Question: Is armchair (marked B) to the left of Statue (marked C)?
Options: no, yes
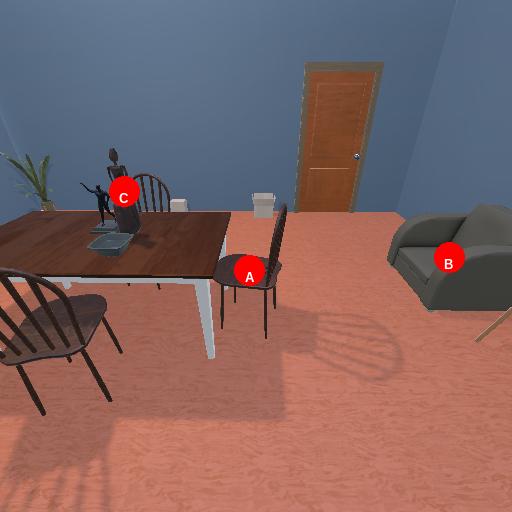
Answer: no